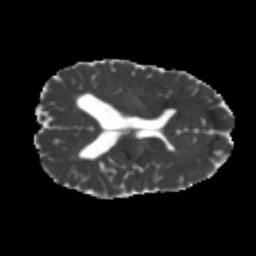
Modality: MD
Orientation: axial
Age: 24
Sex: male
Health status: healthy
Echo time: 0.074 s